Brain MRI, t1w sequence, axial 2D slice.
Patient: age 23, sex F, weight 95 kg, height 1.95 m
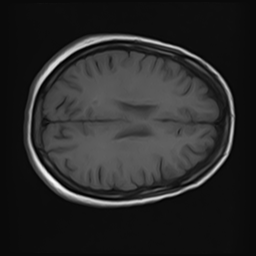